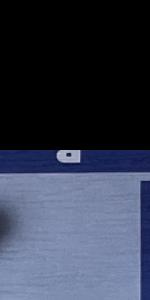
Label: Empty